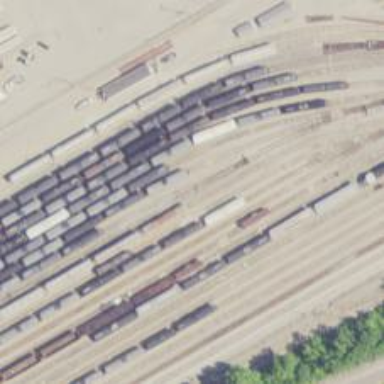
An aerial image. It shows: Railway yard used for servicing trains.